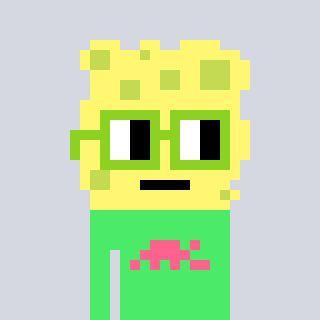
a pixel art character with square light green glasses, a sponge-shaped head and a teal-colored body on a cool background